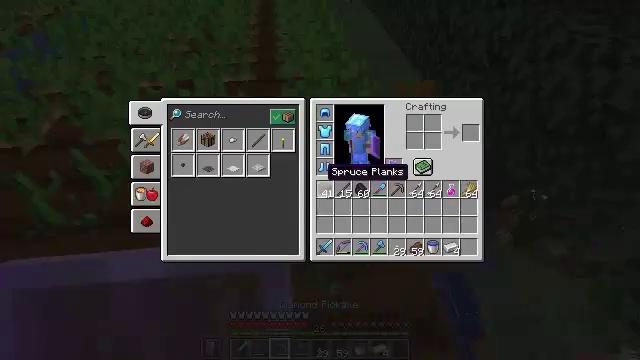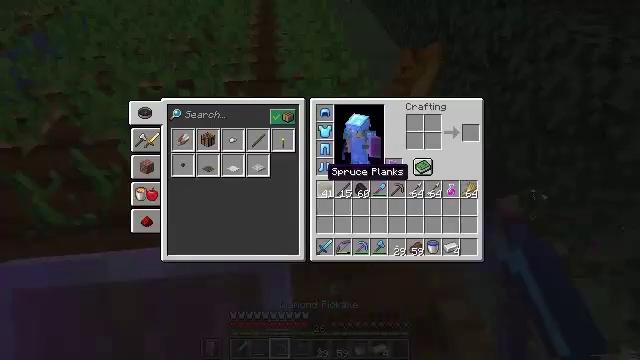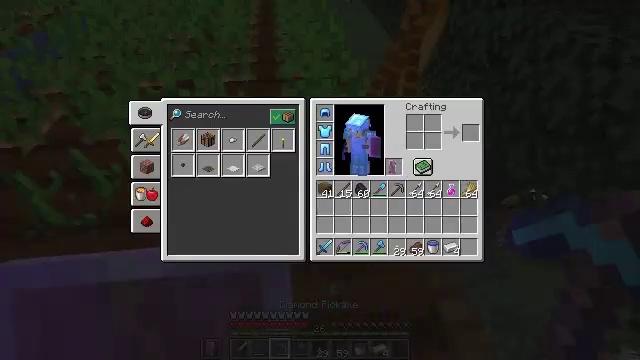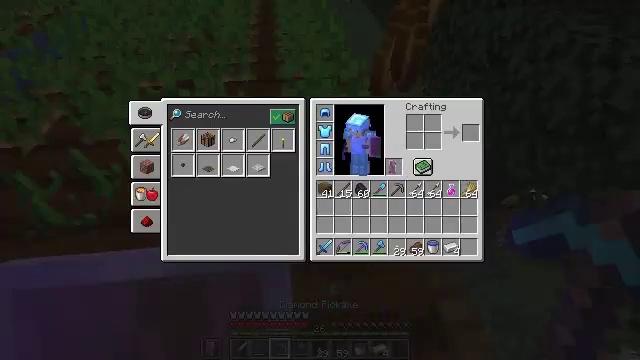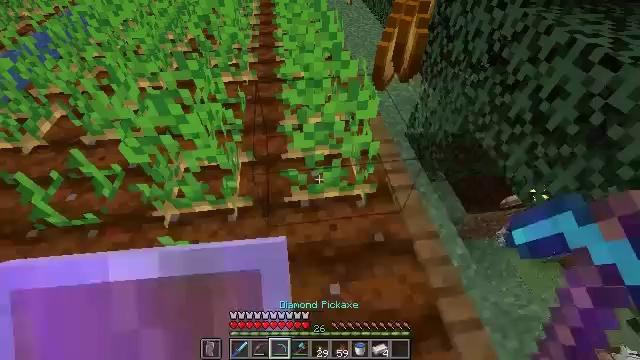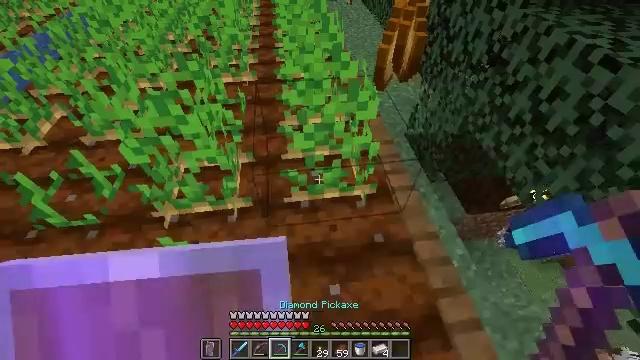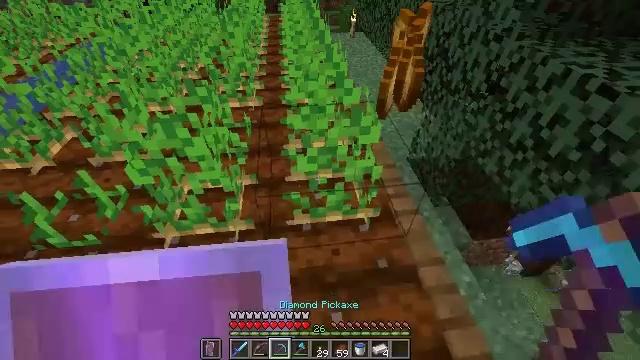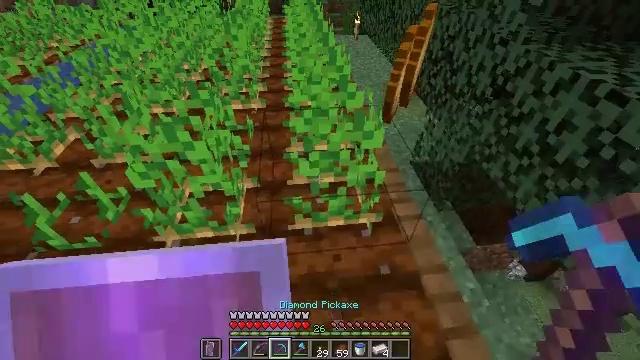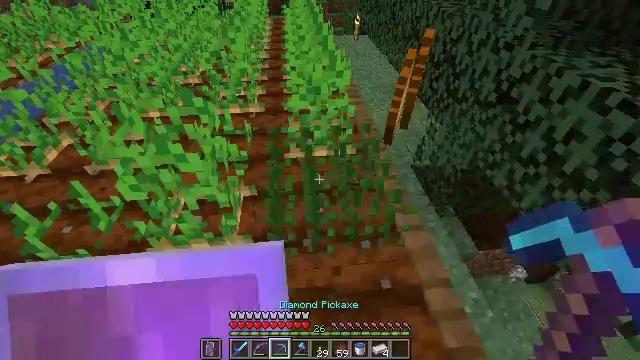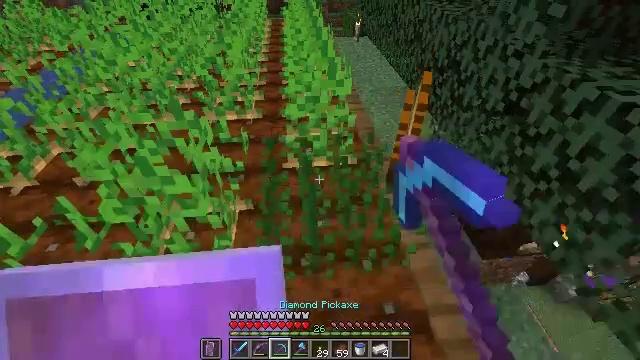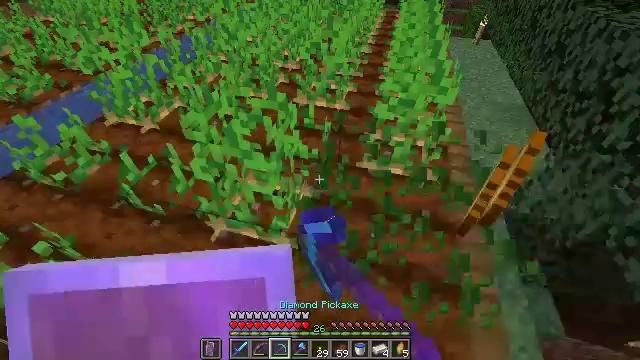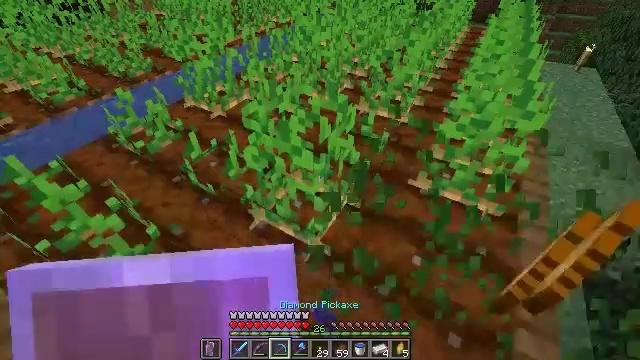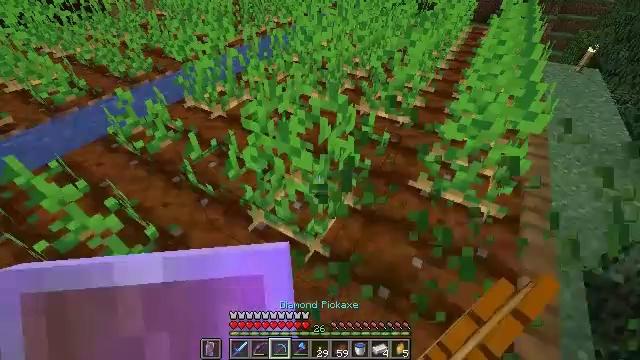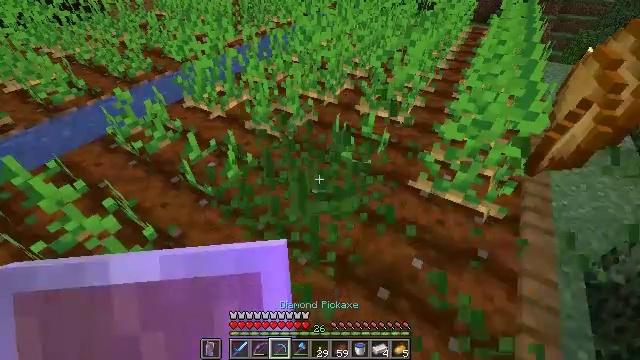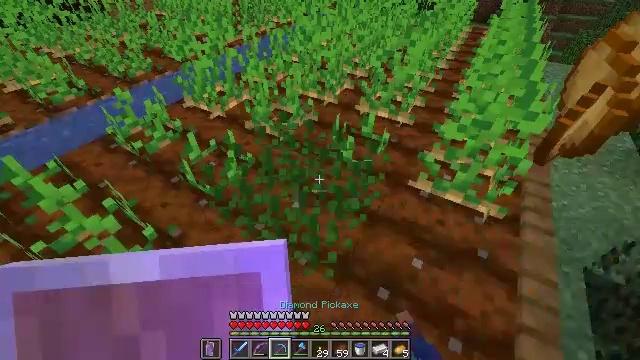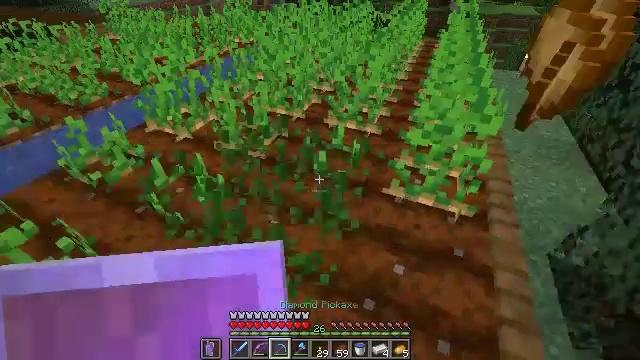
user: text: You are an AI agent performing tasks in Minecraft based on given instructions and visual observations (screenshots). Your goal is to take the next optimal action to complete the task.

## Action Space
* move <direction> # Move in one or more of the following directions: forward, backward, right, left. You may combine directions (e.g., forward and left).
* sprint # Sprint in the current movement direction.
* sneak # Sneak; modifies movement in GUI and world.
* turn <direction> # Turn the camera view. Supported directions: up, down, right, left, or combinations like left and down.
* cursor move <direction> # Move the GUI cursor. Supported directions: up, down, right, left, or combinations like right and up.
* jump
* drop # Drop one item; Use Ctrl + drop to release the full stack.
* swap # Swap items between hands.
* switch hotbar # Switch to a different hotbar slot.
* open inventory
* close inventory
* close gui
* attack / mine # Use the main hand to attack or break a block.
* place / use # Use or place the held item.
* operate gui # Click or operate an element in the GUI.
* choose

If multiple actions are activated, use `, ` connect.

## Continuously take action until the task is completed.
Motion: motion action
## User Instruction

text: Mine potatoes from the farmland.
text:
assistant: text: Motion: no_op
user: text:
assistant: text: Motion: no_op
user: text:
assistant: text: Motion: no_op
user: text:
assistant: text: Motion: no_op
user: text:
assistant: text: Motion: no_op
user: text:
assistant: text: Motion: turn up
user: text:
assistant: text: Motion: move forward
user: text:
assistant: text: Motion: move forward, attack / mine
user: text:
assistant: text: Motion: attack / mine
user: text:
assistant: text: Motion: turn left and down
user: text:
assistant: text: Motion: turn left and up
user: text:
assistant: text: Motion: no_op
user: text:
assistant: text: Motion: attack / mine
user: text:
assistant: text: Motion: attack / mine
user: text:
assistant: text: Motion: move forward, turn right and up
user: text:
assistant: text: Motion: move forward, turn right and up
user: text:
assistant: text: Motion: move forward, turn right
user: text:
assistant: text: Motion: no_op
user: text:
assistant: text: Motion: no_op
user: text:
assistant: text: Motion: attack / mine
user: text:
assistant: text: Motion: turn up, attack / mine
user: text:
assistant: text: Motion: move forward, turn left and up
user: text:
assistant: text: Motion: move forward, turn left and down
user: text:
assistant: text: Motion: turn left and down
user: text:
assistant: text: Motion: turn left and down, attack / mine
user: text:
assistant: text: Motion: attack / mine
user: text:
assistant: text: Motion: no_op
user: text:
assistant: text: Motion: no_op
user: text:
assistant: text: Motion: no_op
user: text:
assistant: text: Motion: turn left